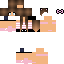
A female human skin with pale skin, wearing brown long hair dressed in a blue tshirt and red pants, featuring a closed mouth.